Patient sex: M
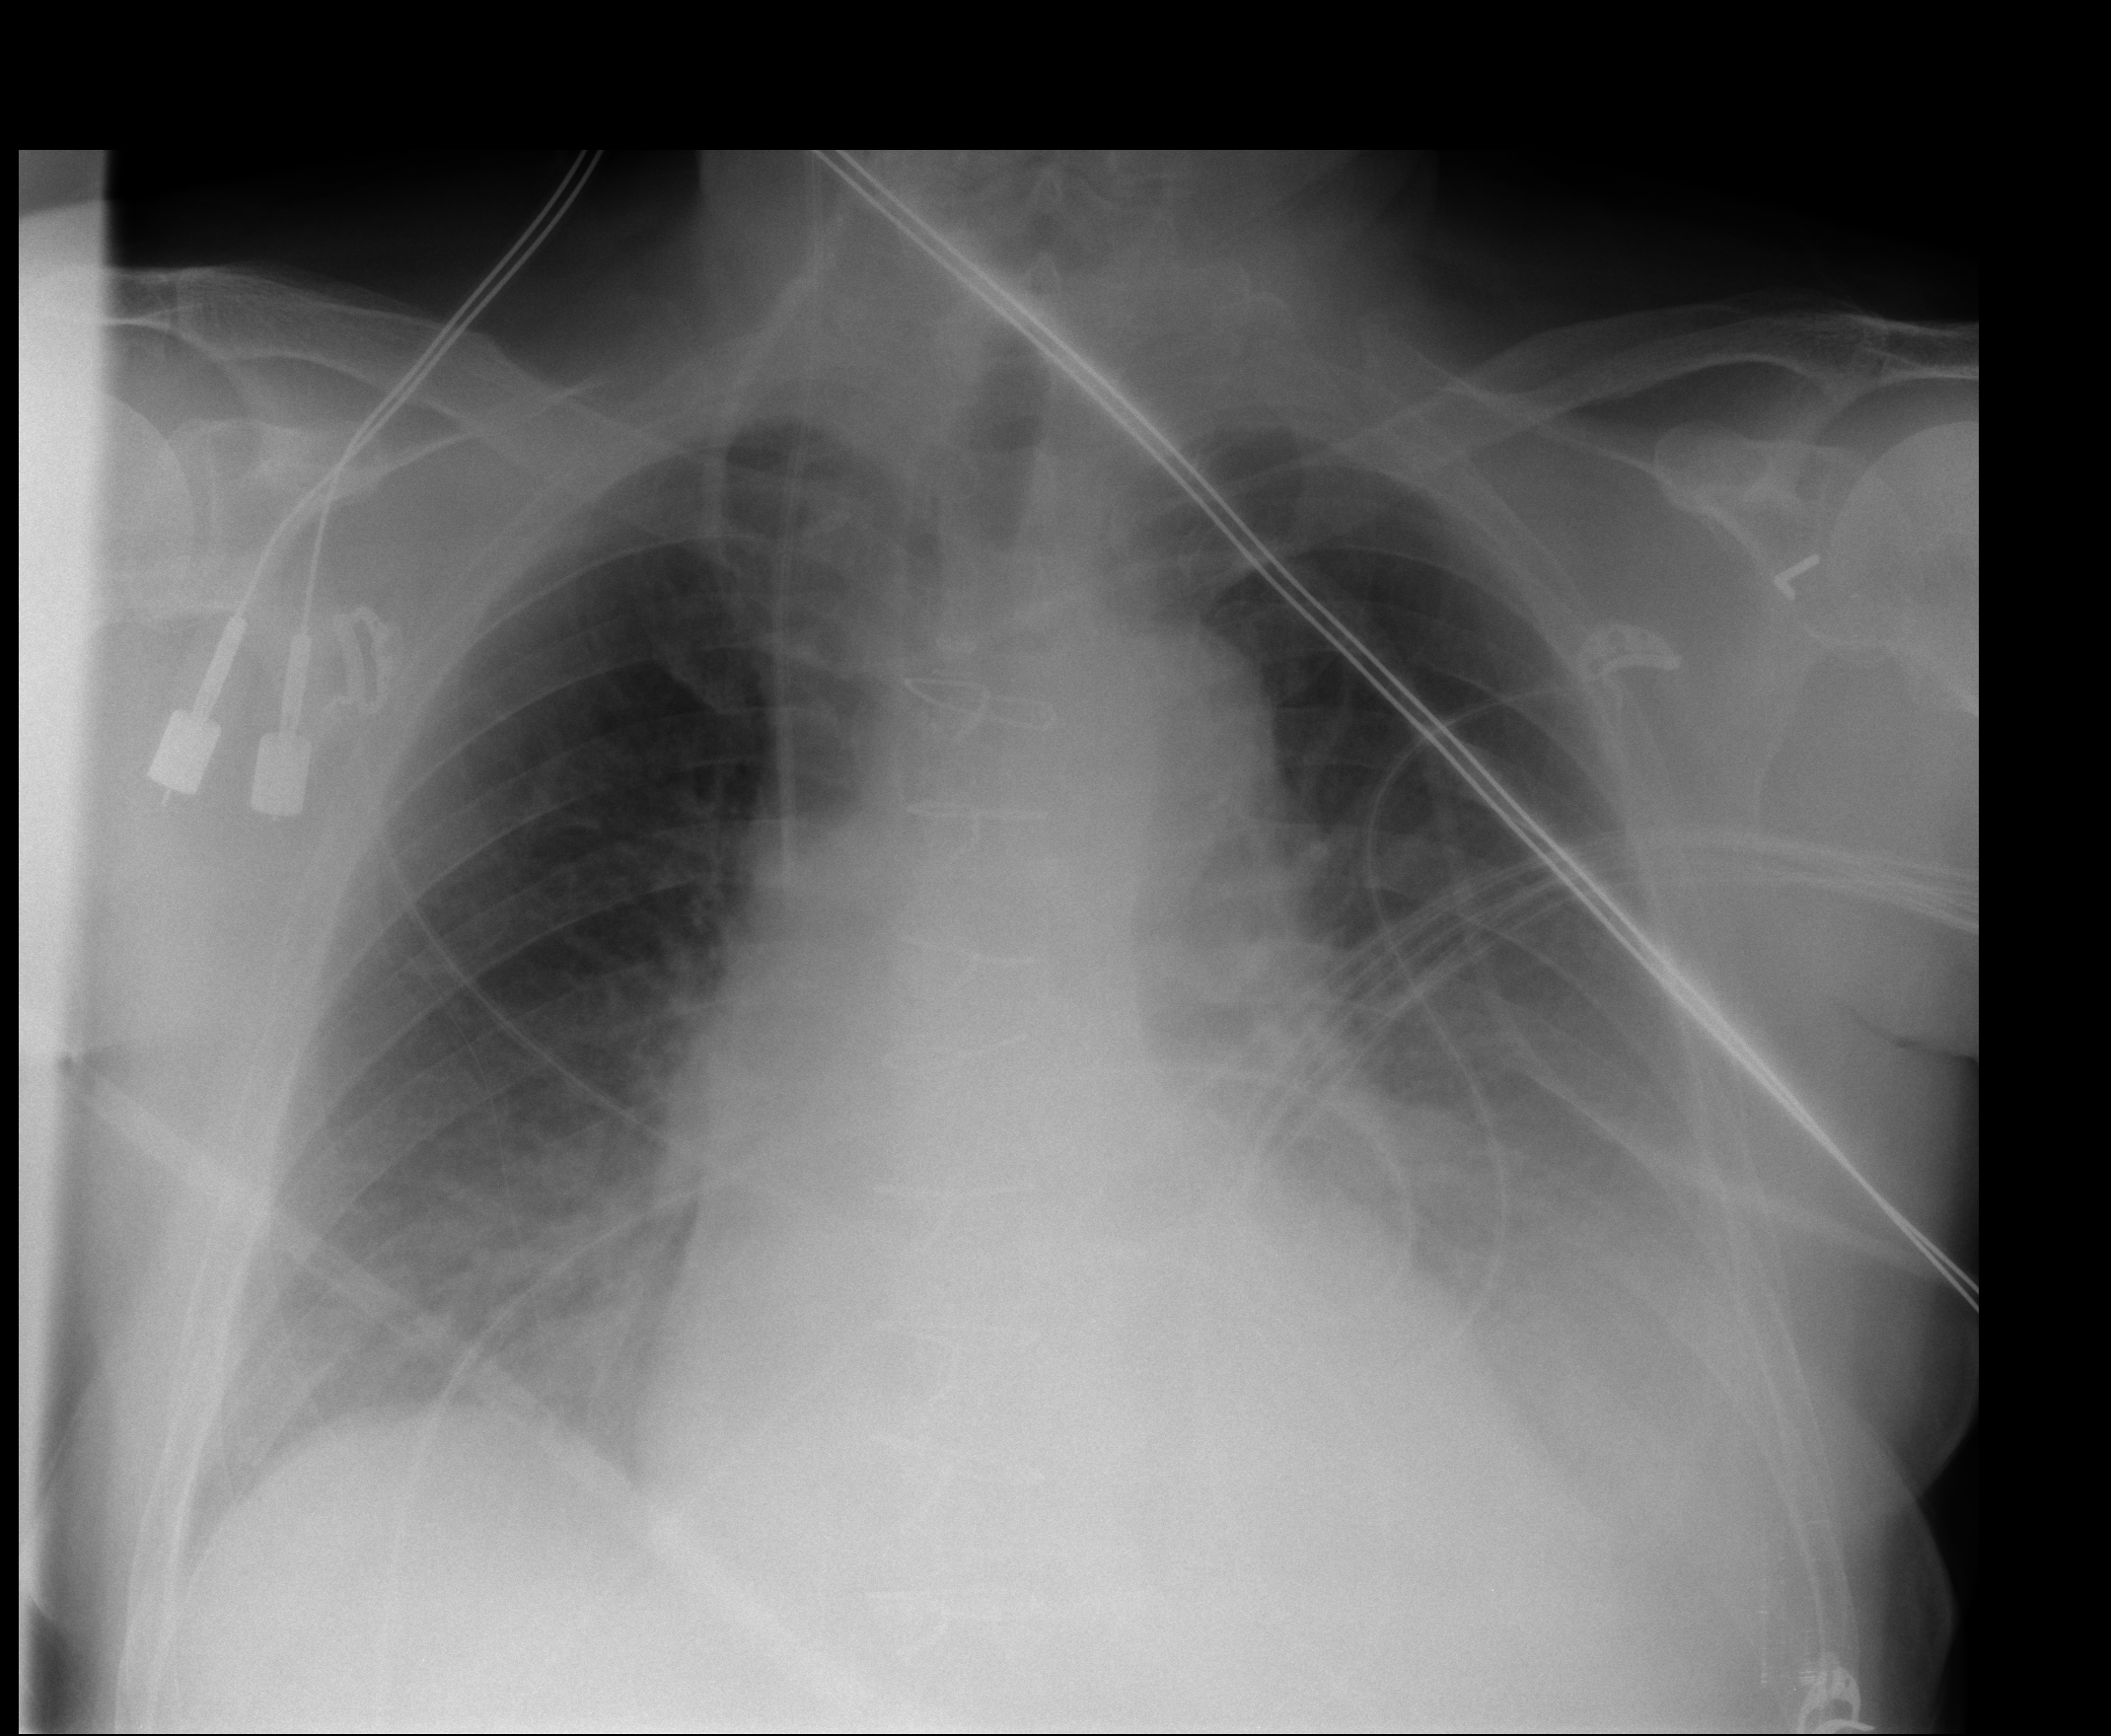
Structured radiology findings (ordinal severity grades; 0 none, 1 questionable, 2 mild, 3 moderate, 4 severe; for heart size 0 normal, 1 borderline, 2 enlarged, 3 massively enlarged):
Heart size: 2
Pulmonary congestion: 2
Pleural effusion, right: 0
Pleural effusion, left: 2
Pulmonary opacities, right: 0
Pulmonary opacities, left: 2
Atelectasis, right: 2
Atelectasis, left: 2